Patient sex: F
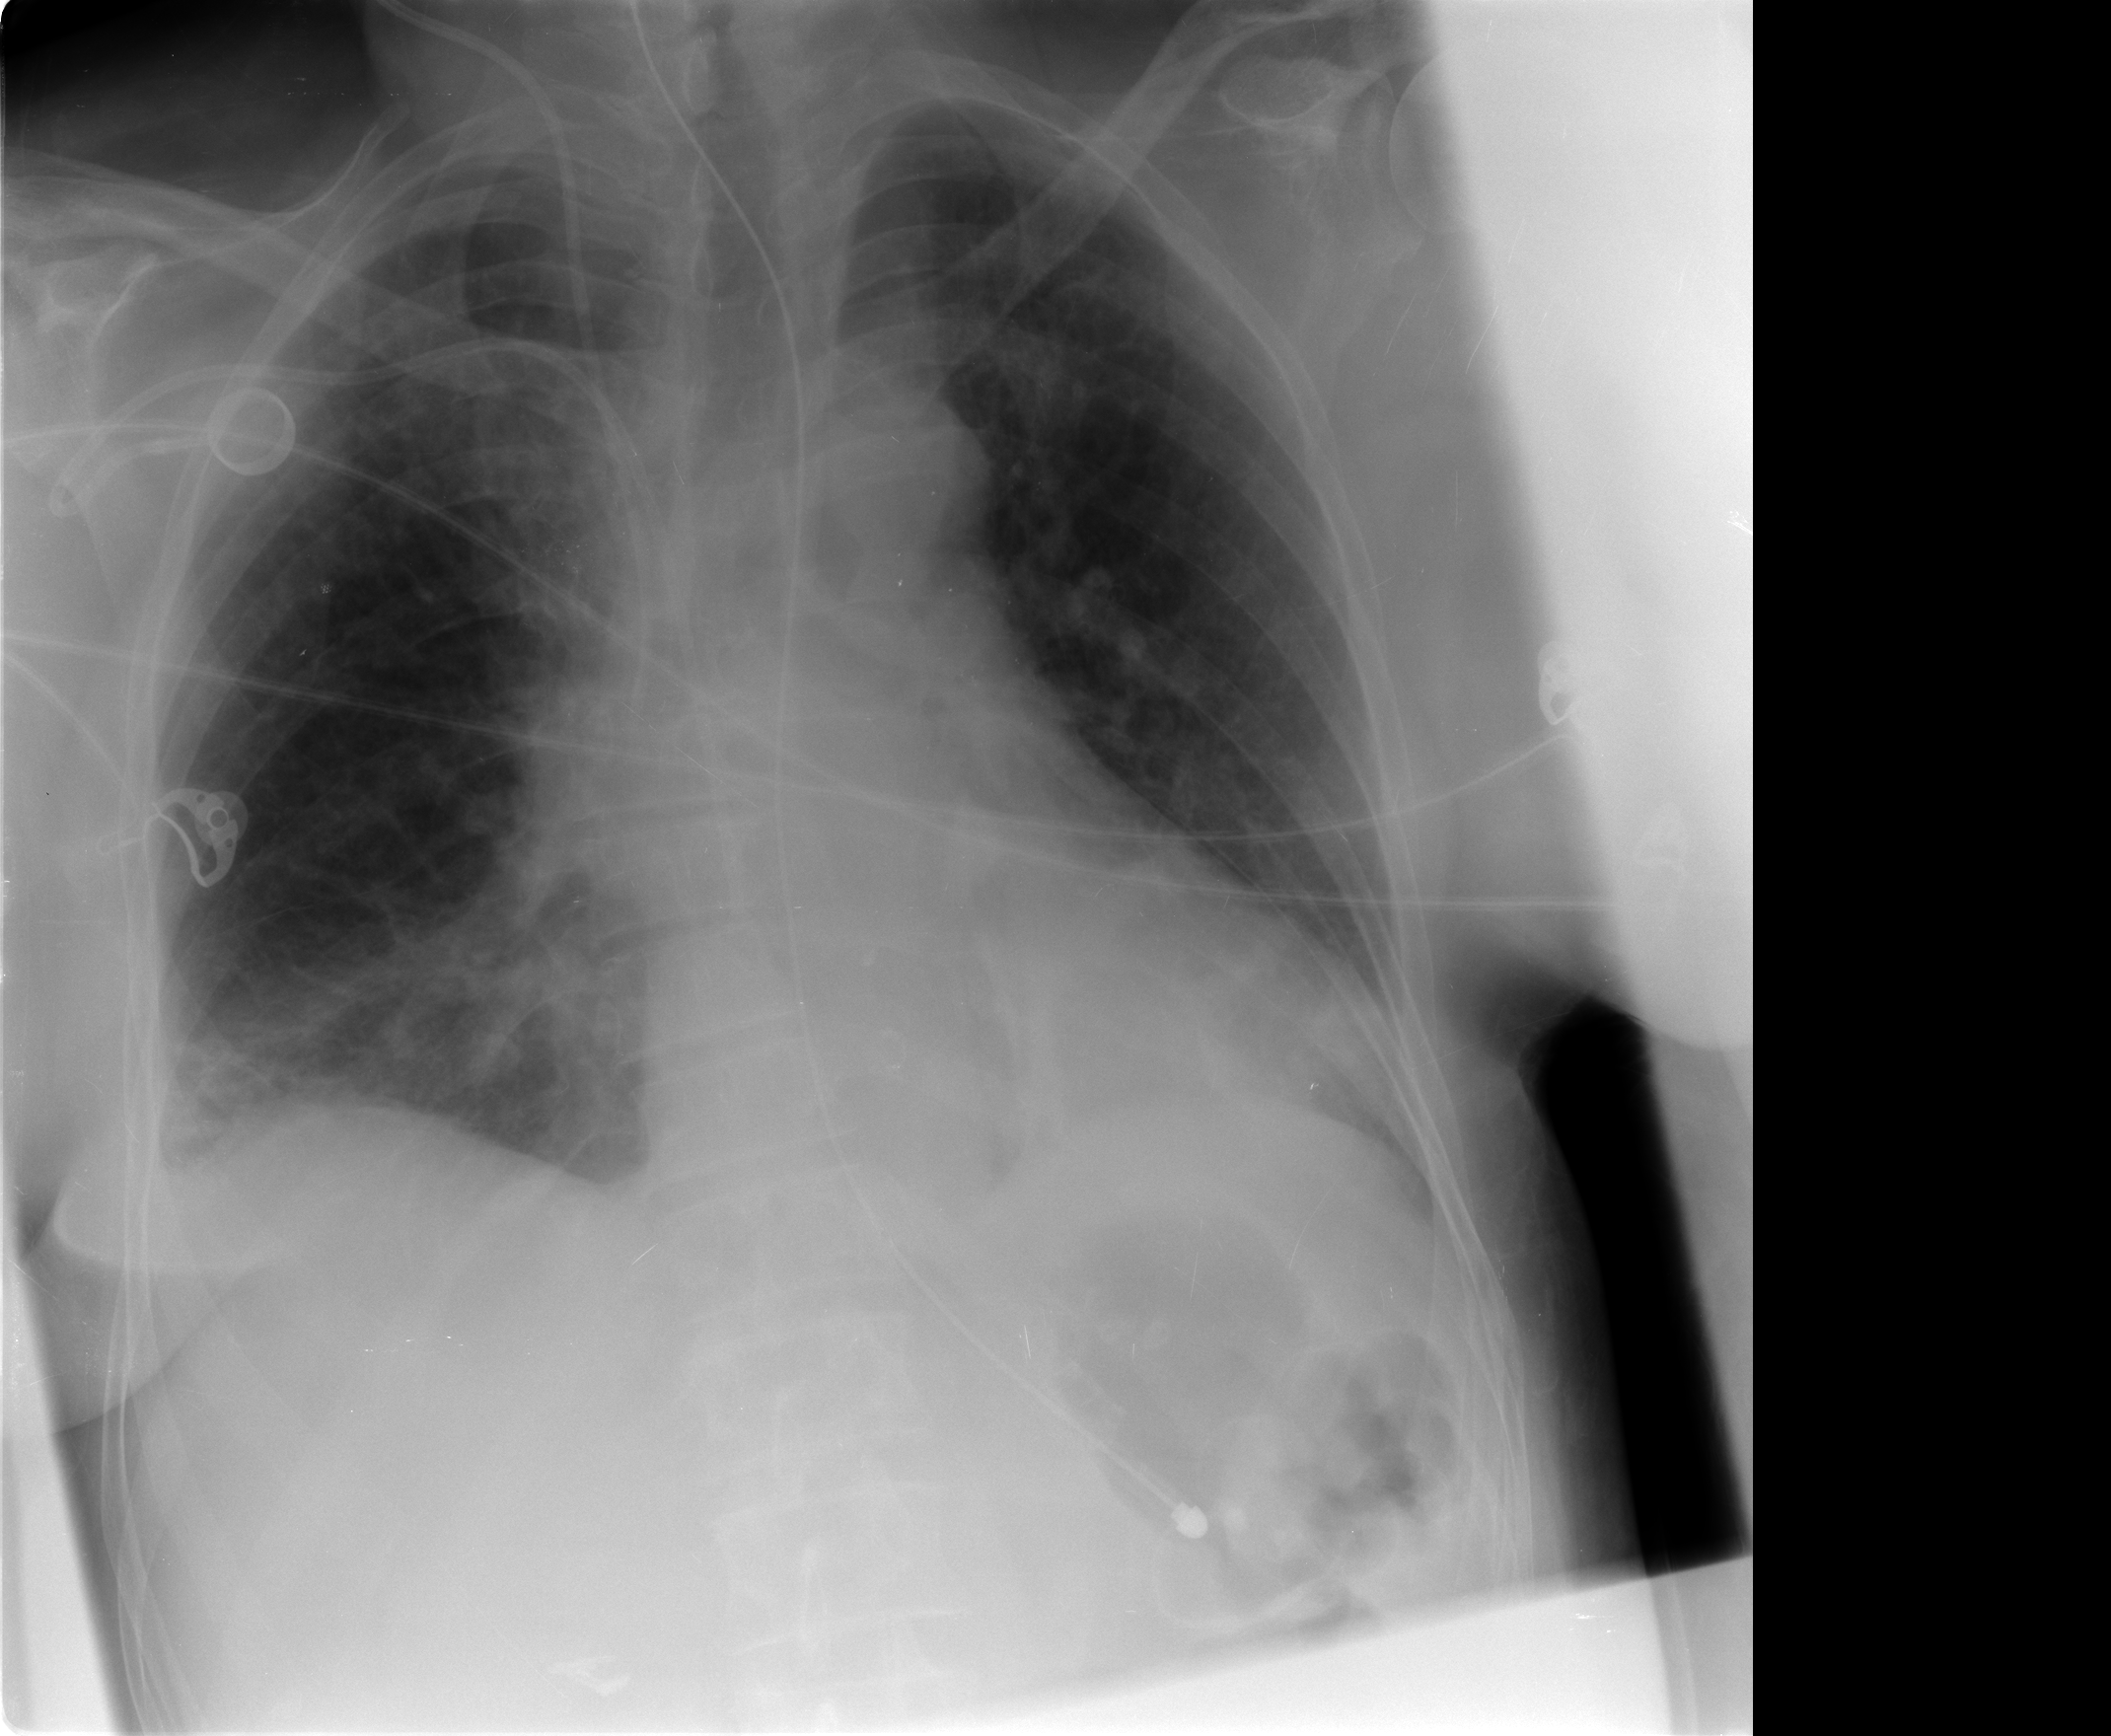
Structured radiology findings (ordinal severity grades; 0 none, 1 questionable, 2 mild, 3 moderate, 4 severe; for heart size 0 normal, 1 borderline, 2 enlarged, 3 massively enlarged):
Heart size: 0
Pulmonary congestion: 0
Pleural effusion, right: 0
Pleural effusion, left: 0
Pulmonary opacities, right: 0
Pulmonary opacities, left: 0
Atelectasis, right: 2
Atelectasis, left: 0